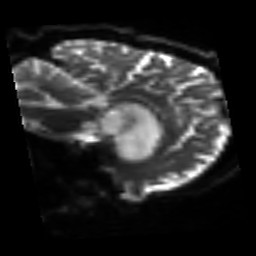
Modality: sbref
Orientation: sagittal
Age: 67
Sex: male
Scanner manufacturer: siemens
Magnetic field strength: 3 T
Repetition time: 3.2 s
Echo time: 0.081 s